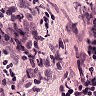
Metastatic tissue present: no